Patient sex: M
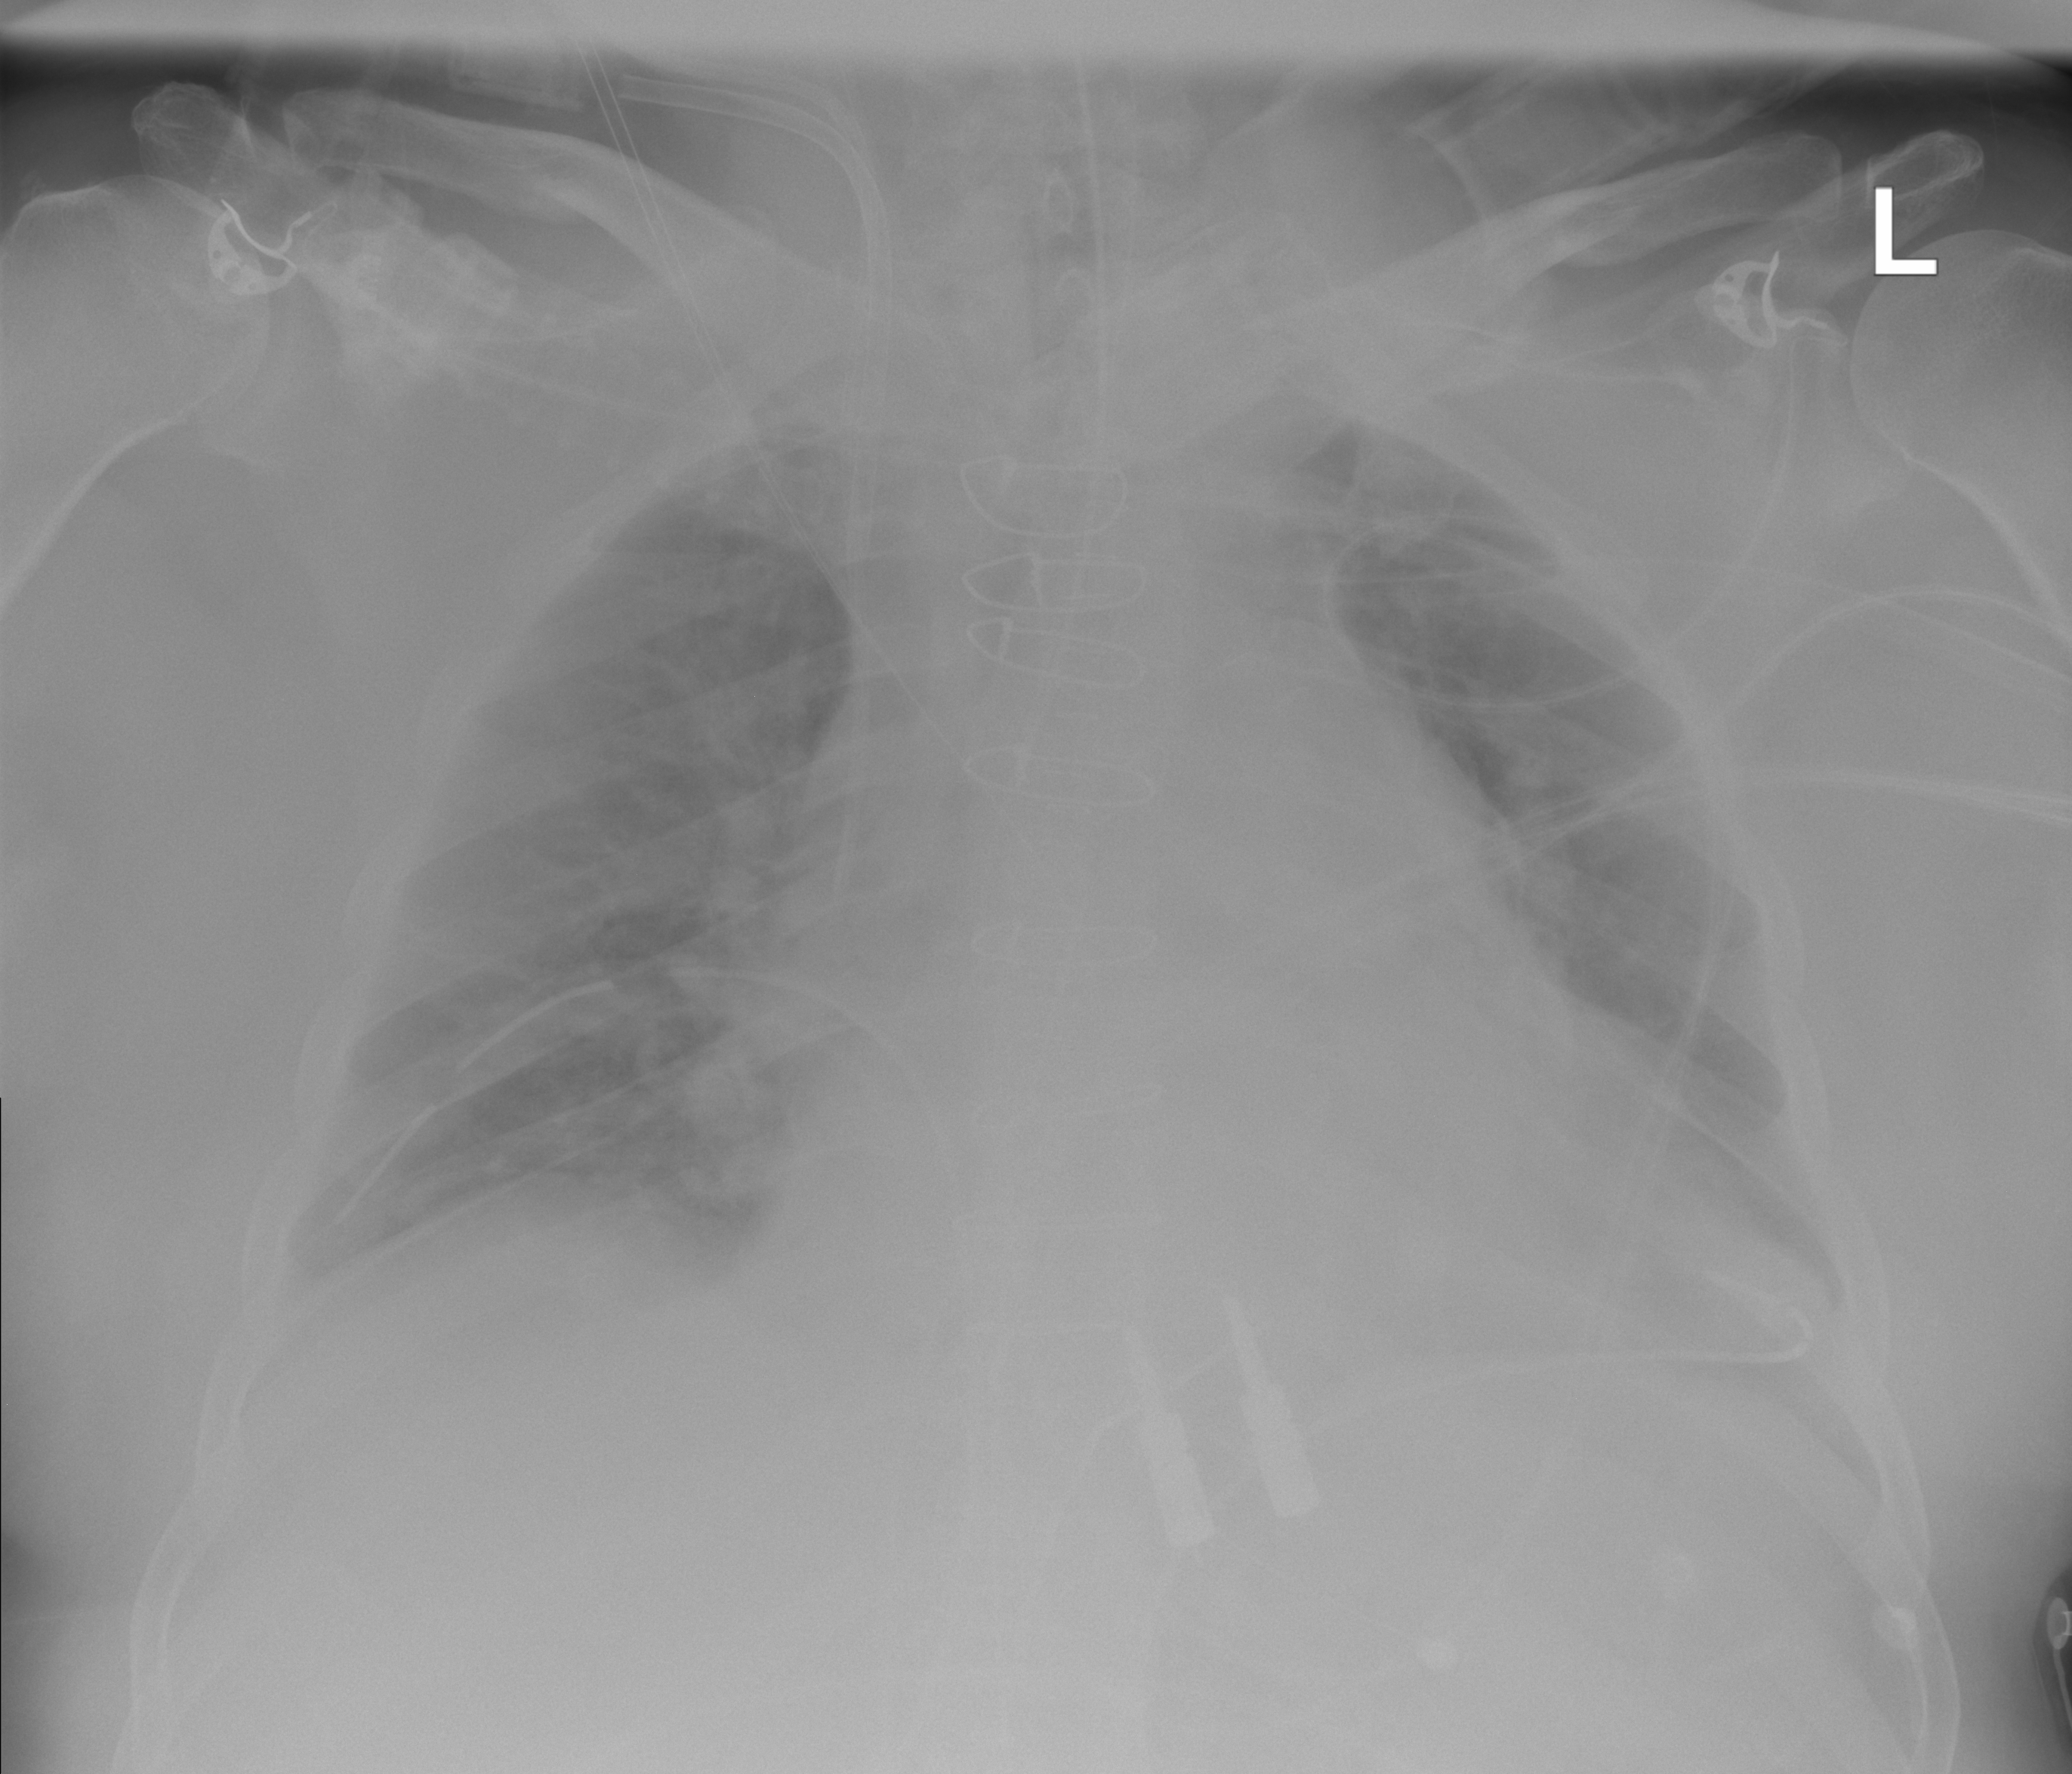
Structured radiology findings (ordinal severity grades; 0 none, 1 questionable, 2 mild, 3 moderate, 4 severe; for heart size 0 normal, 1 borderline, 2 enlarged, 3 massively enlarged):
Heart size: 0
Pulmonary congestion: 0
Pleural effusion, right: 0
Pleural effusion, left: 1
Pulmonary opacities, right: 0
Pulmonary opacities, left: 0
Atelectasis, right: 0
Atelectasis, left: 1